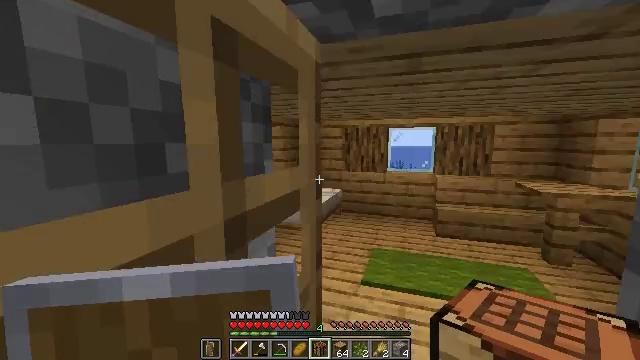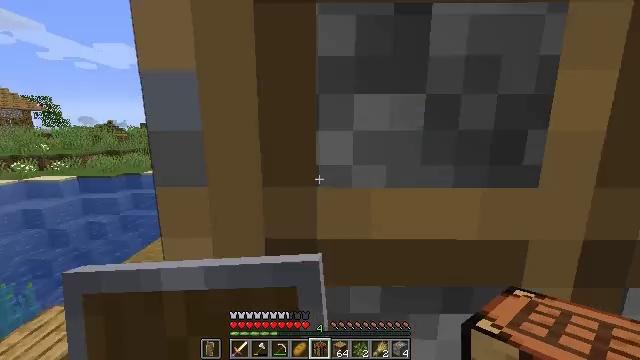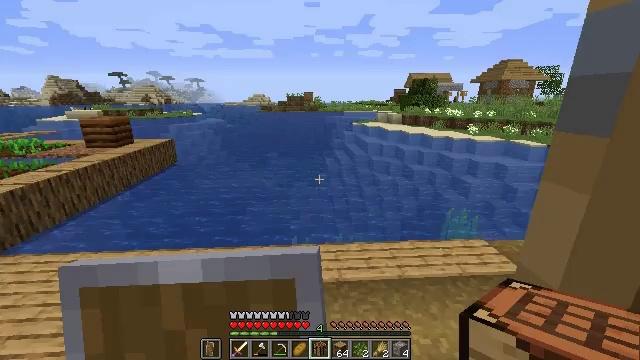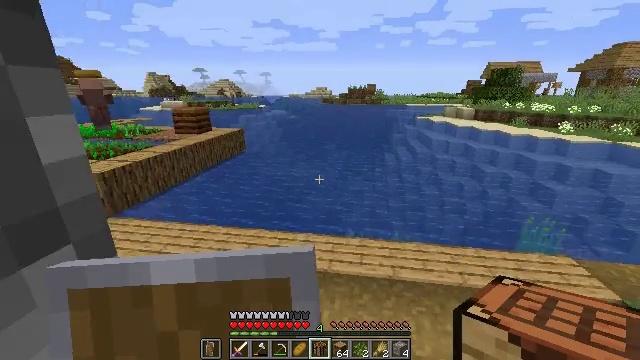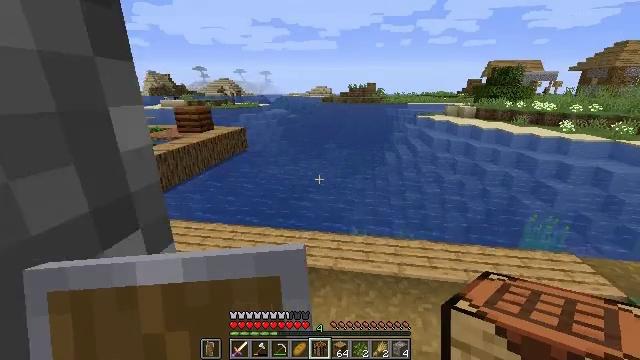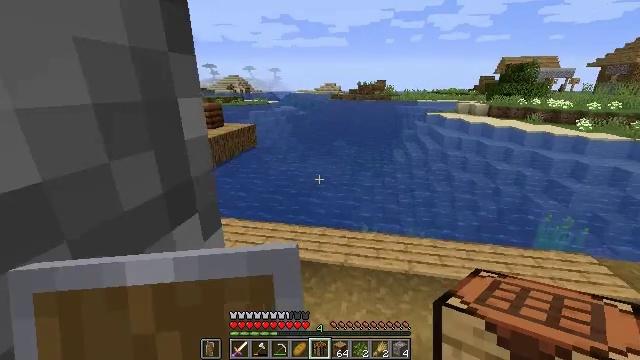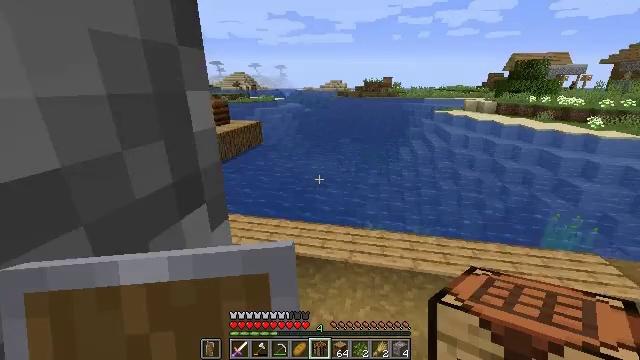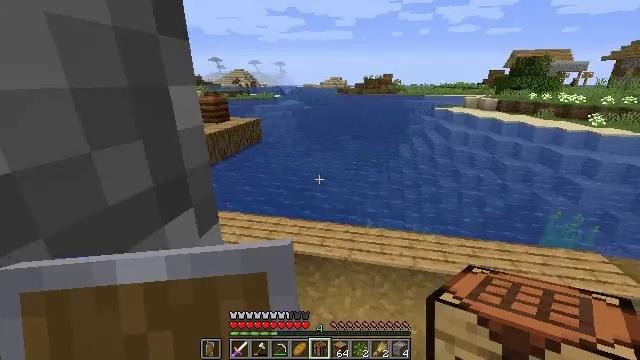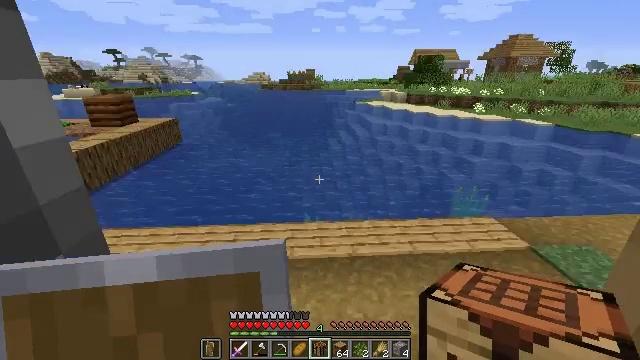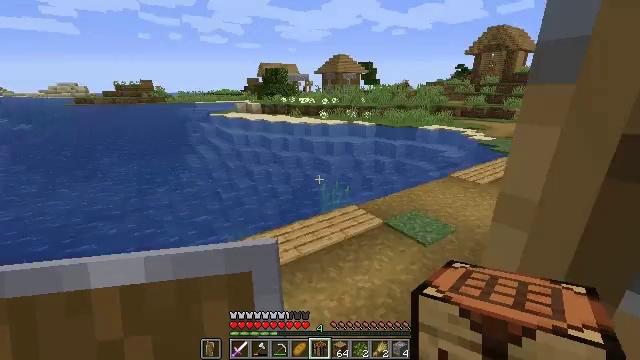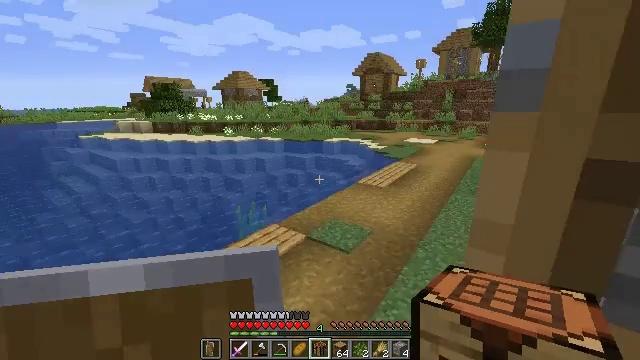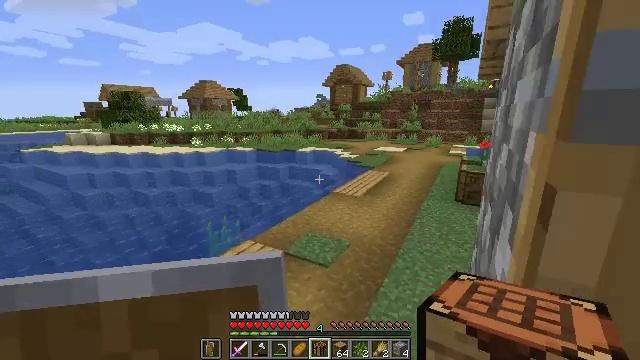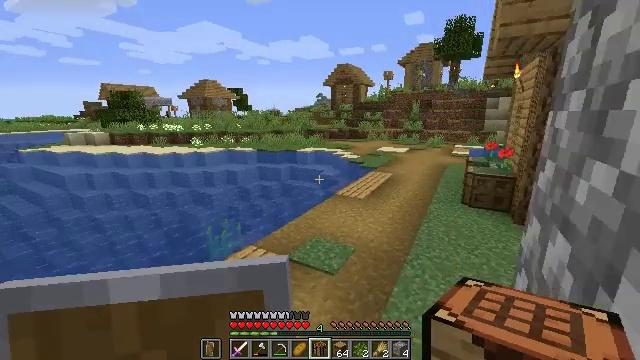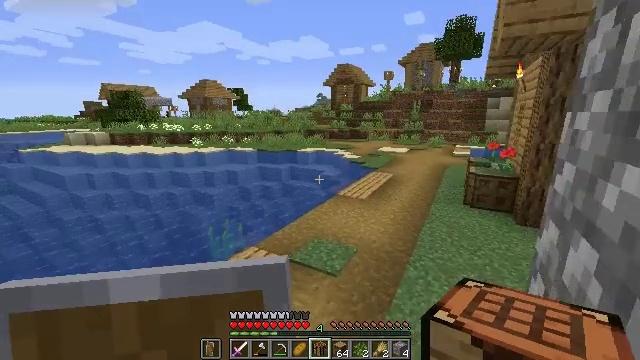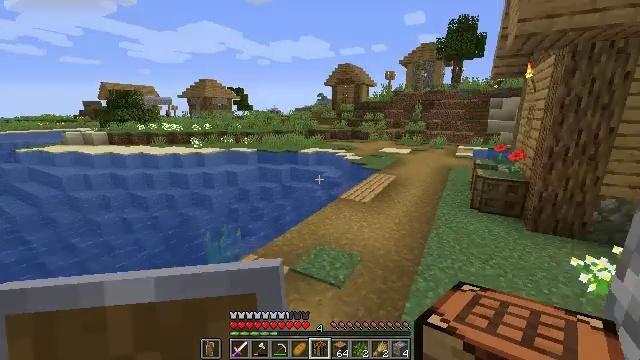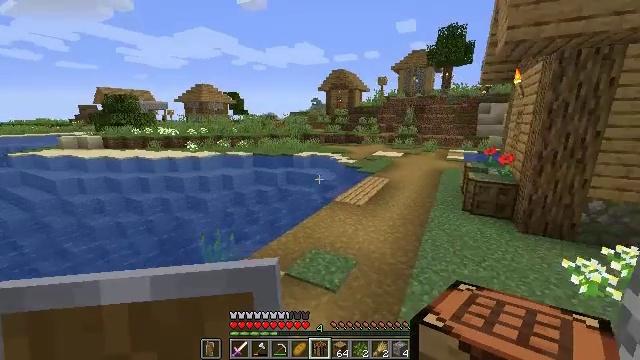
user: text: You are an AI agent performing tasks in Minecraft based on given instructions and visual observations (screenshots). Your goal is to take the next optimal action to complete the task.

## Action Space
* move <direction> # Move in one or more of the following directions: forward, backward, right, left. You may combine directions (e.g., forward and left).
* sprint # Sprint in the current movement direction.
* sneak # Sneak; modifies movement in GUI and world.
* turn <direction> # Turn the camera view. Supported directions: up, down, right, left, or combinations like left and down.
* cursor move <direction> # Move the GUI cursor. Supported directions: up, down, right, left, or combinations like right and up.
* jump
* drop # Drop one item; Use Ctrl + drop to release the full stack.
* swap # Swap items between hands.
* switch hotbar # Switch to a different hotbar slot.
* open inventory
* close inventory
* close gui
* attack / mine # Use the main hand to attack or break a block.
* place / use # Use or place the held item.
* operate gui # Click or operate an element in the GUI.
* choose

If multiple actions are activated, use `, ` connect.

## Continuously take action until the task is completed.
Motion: motion action
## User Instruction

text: Mine the grindstone block.
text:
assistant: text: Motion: turn left and down
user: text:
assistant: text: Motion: turn left and down
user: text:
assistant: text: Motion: move left, turn left and down
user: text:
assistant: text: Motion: move left
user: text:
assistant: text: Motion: move left, turn left
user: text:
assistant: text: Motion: move forward and move left, turn left
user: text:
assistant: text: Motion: move forward and move left
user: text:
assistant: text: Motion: move forward and move left, turn right
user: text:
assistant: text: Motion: move forward and move left, turn right and up
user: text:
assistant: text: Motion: move forward, turn right and up
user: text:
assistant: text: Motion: move forward, turn right and up
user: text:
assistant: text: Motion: move forward
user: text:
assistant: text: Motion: move forward, sprint
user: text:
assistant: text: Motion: move forward, sprint
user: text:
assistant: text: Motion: move forward, sprint, turn right
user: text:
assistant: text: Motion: move forward, sprint, turn right and up
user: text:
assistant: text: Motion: move forward and move left, turn right and up
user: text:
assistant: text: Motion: move forward and move left, turn right and up
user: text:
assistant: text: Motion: move forward and move left, turn right
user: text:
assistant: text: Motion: move forward and move left, turn right
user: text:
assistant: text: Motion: move forward
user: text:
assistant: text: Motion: move forward
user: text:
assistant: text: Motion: move forward, sprint
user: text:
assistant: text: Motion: move forward, sprint
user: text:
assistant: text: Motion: move forward and move left, sprint
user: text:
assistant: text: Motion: move forward and move left, sprint
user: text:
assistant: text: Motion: move forward and move left
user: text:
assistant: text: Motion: move forward and move left, turn right
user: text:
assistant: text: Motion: move forward and move left, turn right and up
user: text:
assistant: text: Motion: move forward and move left, turn right